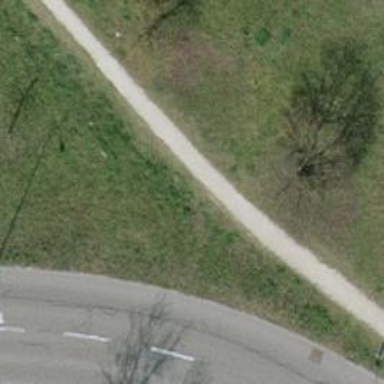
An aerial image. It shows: Compacted footway.